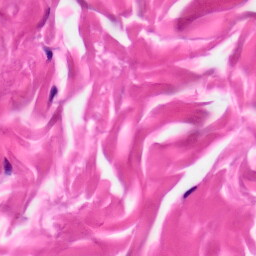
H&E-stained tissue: Skin